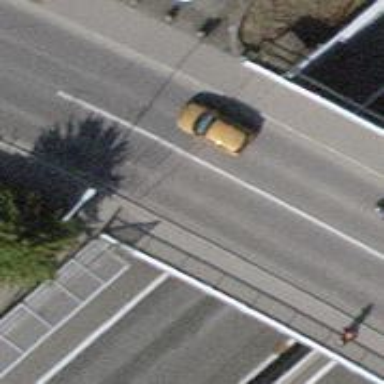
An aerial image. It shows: Tertiary road with bridge.